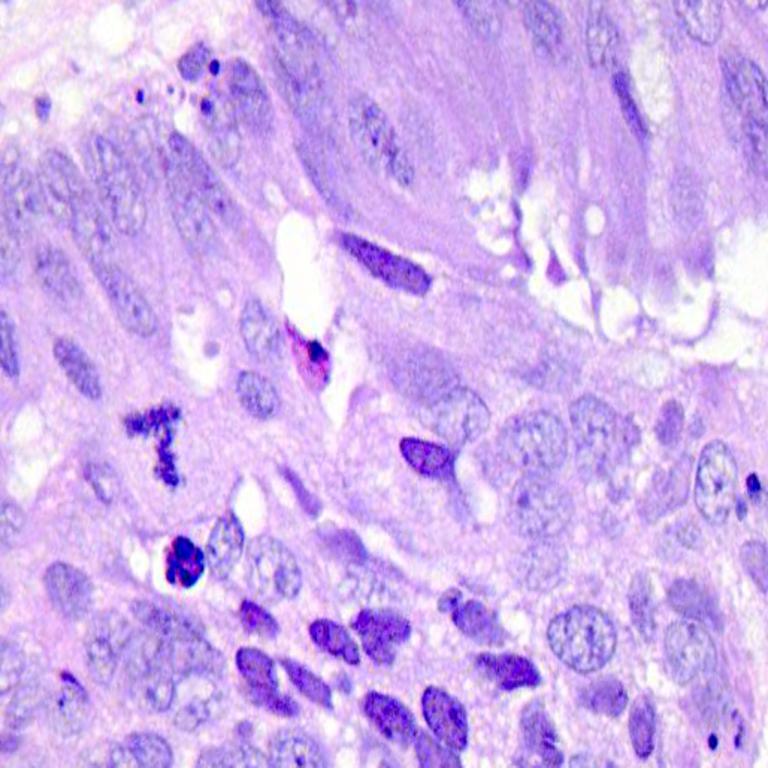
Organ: colon
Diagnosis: adenocarcinomas